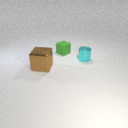
small cyan metal cylinder to the right of large brown metal cube